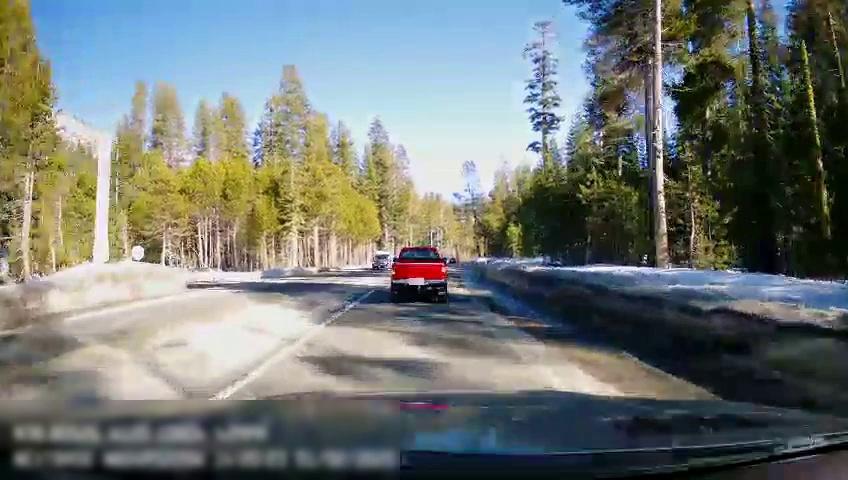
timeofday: Day
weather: Sunny
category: Drivable Space
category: Vehicles | Truck
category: Vehicles | SUV
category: Lanes | Current Lane
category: Lanes | Alternate Lane
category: Lanes | Opposite Lane